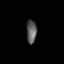
Tissue: lung
Cell type: Epithelial cells
Senescence score: 0.139
Nuclear area (px): 230
Mean DAPI intensity: 92.278